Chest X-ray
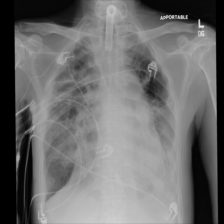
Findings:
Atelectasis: negative
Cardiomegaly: negative
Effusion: negative
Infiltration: negative
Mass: negative
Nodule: negative
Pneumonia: negative
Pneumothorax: negative
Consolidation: negative
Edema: negative
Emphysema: negative
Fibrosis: negative
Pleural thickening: negative
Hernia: negative